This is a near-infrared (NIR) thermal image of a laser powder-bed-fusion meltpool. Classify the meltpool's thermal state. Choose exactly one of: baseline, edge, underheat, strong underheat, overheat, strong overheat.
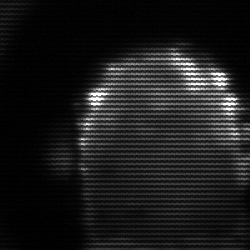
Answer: baseline